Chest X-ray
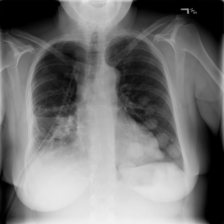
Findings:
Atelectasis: negative
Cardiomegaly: negative
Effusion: negative
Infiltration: negative
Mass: negative
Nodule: positive
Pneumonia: negative
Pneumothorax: positive
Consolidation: negative
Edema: negative
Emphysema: negative
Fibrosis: negative
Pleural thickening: negative
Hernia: negative